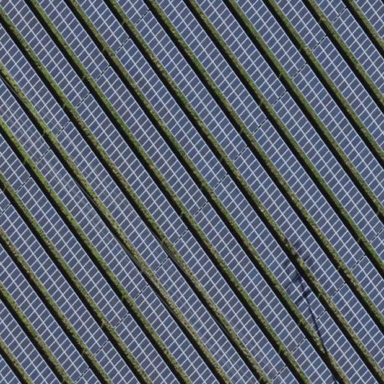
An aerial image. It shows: Solar power generator with photovoltaic panels.